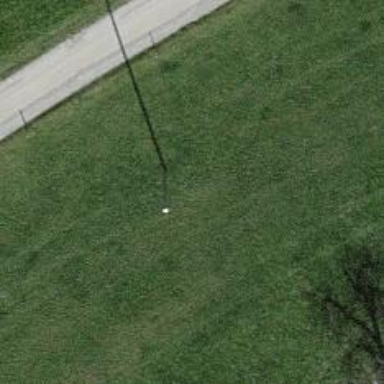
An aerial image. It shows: Minor power line.